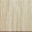
Piece: xx